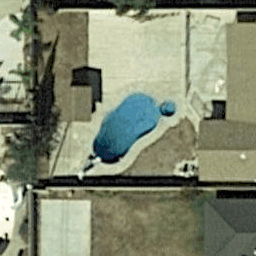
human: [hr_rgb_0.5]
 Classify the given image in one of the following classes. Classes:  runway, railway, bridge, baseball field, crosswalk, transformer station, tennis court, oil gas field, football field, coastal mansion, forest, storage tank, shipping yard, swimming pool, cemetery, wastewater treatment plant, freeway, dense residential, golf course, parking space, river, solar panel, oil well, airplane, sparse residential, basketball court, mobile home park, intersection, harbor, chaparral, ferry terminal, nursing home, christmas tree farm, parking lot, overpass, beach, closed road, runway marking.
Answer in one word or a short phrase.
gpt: swimming pool